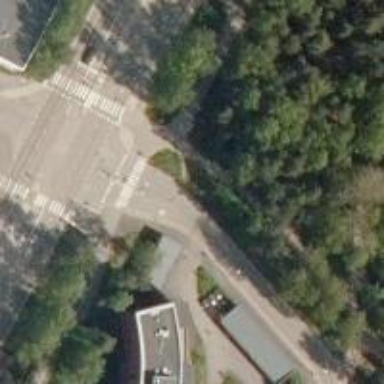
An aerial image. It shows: Asphalt cycleway with crossing.